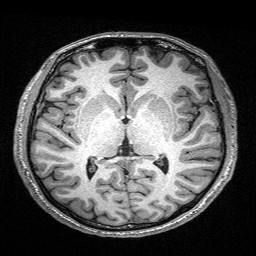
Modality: T1w
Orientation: coronal
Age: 23
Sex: male
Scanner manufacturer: siemens
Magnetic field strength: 3 T
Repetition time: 2.4 s
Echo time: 0.03 s